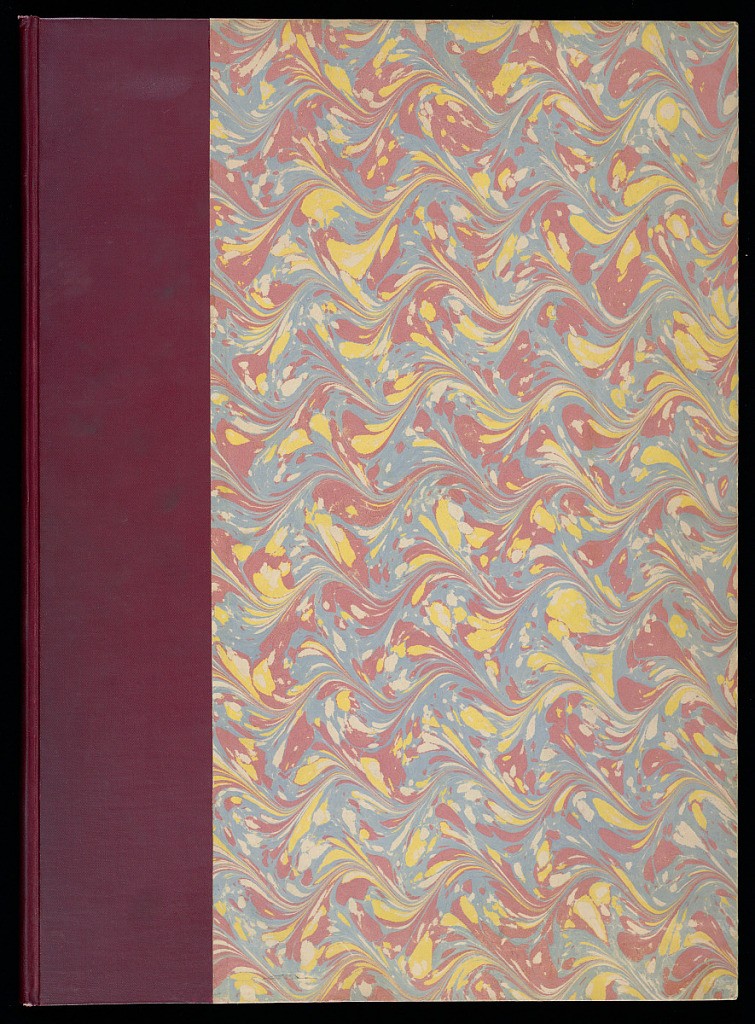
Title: Album of Interior Wall Elevations
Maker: Étienne Charpentier, French, 1707 – after 1792
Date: mid- 18th–late 18th century
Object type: Album
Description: Album with twelve interior wall elevations featuring rococo ornament and paneling. Four of the plates include the names of the architects.